Question: I am currently having issues drawing tiles at the far right of screen and cant figure out what could be causing this. as you can see in the image linked below the floor tiles are supposed to be going to the right edge of the screen.

here is a copy of the code for the array that its drawing from
'''
var mapArray1 = new Array();
// 05| 10| 15| 20|
mapArray1[0] = new Array(00, 00, 00, 00, 00, 00, 00, 00, 00, 00, 00, 00, 00, 00, 00, 00, 00, 00, 00, 00, 00, 00, 00, 00, 00);
mapArray1[1] = new Array(00, 00, 00, 00, 00, 00, 00, 00, 00, 00, 00, 00, 00, 00, 00, 00, 00, 00, 00, 00, 00, 00, 00, 00, 00);
mapArray1[2] = new Array(00, 00, 00, 00, 00, 00, 00, 00, 00, 00, 00, 00, 00, 00, 00, 00, 00, 00, 00, 00, 00, 00, 00, 00, 00);
mapArray1[3] = new Array(00, 00, 00, 00, 00, 00, 00, 00, 00, 00, 00, 00, 00, 00, 00, 00, 00, 00, 00, 00, 00, 00, 00, 00, 00);
mapArray1[4] = new Array(00, 00, 00, 00, 00, 00, 00, 00, 00, 00, 00, 00, 00, 00, 00, 00, 61, 00, 00, 00, 00, 33, 00, 00, 43);
//
mapArray1[5] = new Array(00, 00, 00, 00, 00, 00, 00, 00, 00, 00, 00, 00, 01, 01, 21, 01, 01, 00, 00, 00, 01, 01, 01, 01, 01);
mapArray1[6] = new Array(00, 00, 00, 00, 00, 00, 00, 00, 00, 00, 00, 00, 00, 00, 21, 00, 00, 00, 00, 00, 00, 00, 00, 00, 00);
mapArray1[7] = new Array(00, 00, 00, 00, 63, 00, 00, 00, 00, 00, 00, 00, 00, 00, 21, 00, 00, 00, 00, 00, 00, 00, 00, 00, 00);
mapArray1[8] = new Array(01, 01, 01, 01, 01, 01, 01, 00, 00, 00, 00, 00, 00, 00, 21, 00, 00, 00, 00, 00, 00, 00, 00, 00, 00);
mapArray1[9] = new Array(00, 00, 00, 00, 00, 00, 02, 00, 00, 00, 00, 00, 00, 00, 21, 00, 00, 00, 00, 00, 00, 00, 00, 00, 02);
//10
mapArray1[10] = new Array(00, 00, 00, 00, 00, 00, 02, 00, 00, 00, 00, 00, 00, 00, 21, 00, 00, 00, 00, 00, 00, 00, 00, 00, 02);
mapArray1[11] = new Array(00, 00, 00, 00, 00, 00, 02, 00, 00, 00, 00, 00, 01, 01, 01, 01, 01, 00, 01, 21, 01, 01, 01, 01, 02);
mapArray1[12] = new Array(00, 00, 00, 00, 00, 00, 02, 00, 00, 00, 00, 00, 00, 00, 00, 00, 00, 00, 00, 21, 00, 00, 00, 00, 00);
mapArray1[13] = new Array(00, 00, 00, 00, 50, 00, 02, 00, 00, 00, 00, 00, 00, 00, 00, 00, 00, 00, 00, 21, 00, 41, 00, 00, 00);
mapArray1[14] = new Array(01, 01, 01, 01, 01, 01, 01, 01, 01, 01, 01, 01, 01, 01, 01, 01, 01, 01, 01, 01, 01, 01, 01, 01, 01);
'''
and here is the code that is drawing it
'''
function CreateBlock(tileInt, column, row, bm){
var tileWidth = gameConstants.TILEWIDTH;
var blockModel = new AVerletModel();
blockModel._xPos = column * tileWidth + tileWidth/2;
blockModel._yPos = row * tileWidth + tileWidth/2;
blockModel.SetRectangle(tileWidth, tileWidth, 0xFF7777);
vBlocks.push(blockModel);
var blockView = new AVerletView(context);
blockView.Init(blockModel, bm, tileInt);
vViews.push(blockView);
}
function CreateLvl(mbm, obm, ebm){
//console.log("CreateLVL");
//now we must create the level
for(var i = 0;i< gameConstants.TILESACROSS; i++){
for(var j = 0; j < gameConstants.TILESDOWN; j++){
//defining a target
var newPlacement;
var iTileInt = mMap.getTile(currentMap, j, i);
var iTileType = Math.round(iTileInt / 10);
var iMod = iTileInt % 10;
if(iTileInt != 0){
if(iTileInt < 10){
CreateBlock(iTileInt, i, j, mbm);
}
else if(iTileType == gameConstants.ENEMY){
console.log("enemy");
//CreateEnemy(iMod, i, j, ebm);
}
else{
switch(iTileType){
case gameConstants.ORB:
newPlacement = new SpriteView(context);
newPlacement.Init(iMod, obm, iTileType);
vOrbs.push(newPlacement);
newPlacement._xPos = i * gameConstants.TILEWIDTH;
newPlacement._yPos = j * gameConstants.TILEWIDTH;
break;
case gameConstants.LADDER:
newPlacement = new SpriteView(context);
newPlacement.Init(iMod, obm, iTileType);
vViews.push(newPlacement);
newPlacement._xPos = i * gameConstants.TILEWIDTH;
newPlacement._yPos = j * gameConstants.TILEWIDTH;
break;
case gameConstants.GOAL:
goal = new SpriteView(context);
goal.Init(iMod, mbm, iTileType);
goal._xPos = i * gameConstants.TILEWIDTH;
goal._yPos = j * gameConstants.TILEWIDTH;
break;
case gameConstants.RAINBOW:
newPlacement = new SpriteView(context);
//console.log(newPlacement.currentTile);
newPlacement.Init(5, obm, iTileType);
vViews.push(newPlacement);
newPlacement._xPos = i * gameConstants.TILEWIDTH;
newPlacement._yPos = j * gameConstants.TILEWIDTH;
break;
case gameConstants.GEMS:
newPlacement = new SpriteView(context);
newPlacement.Init(iMod, obm, iTileType);
vGems.push(newPlacement);
newPlacement._xPos = i * gameConstants.TILEWIDTH;
newPlacement._yPos = j * gameConstants.TILEWIDTH;
break;
}
}//else
}//if
}//for
}//for
};
'''
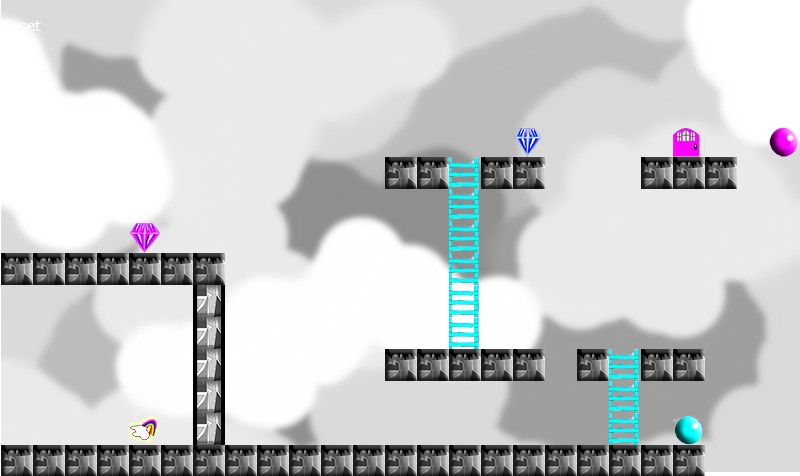
Answer: The problem might be in your draw function. You are pushing to the vViews vector whenever you make a block, a rainbow, or a ladder. Be sure you are calling draw on 59 blocks plus however many of the others you have. Can you post the function?